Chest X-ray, AP view. Patient: 51 years old, sex M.
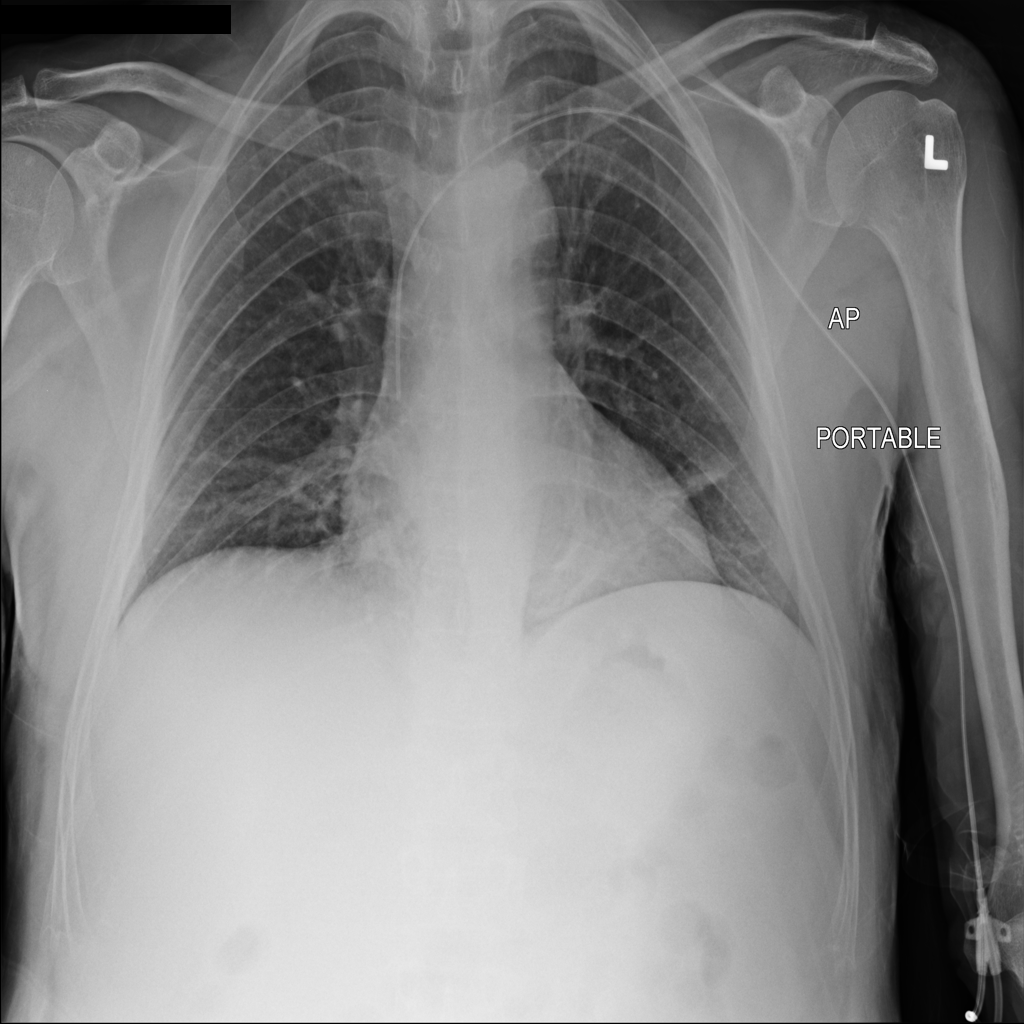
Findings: No Finding